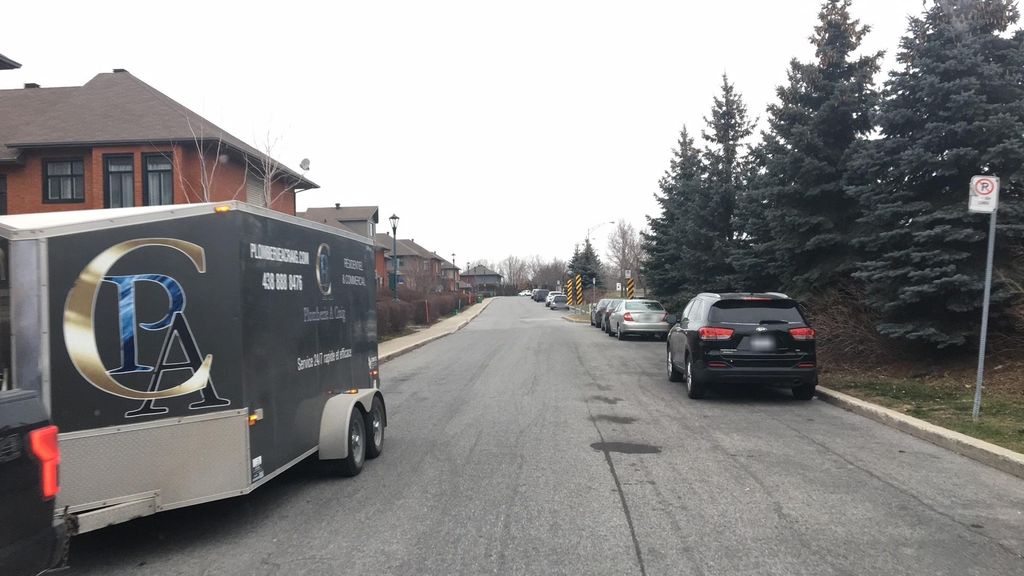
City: montreal